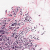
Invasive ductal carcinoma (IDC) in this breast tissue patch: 1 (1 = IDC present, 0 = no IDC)